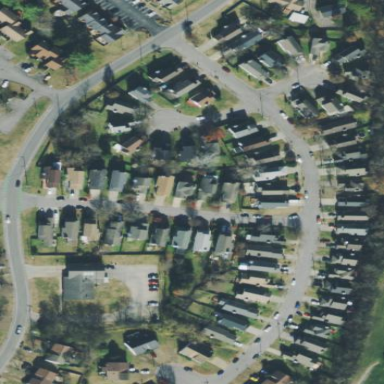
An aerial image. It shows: Residential area within neighborhood.